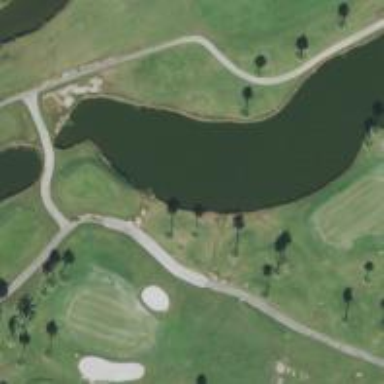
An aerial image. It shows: Path for both road and golf.